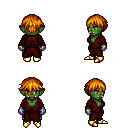
a pixel art fantasy rpg character, female body template, orc, green skin, red robe, metal pants, dark blonde short bangs hairstyle, metal gloves, gold boots, four views (front, back, left, right), 2x2 character sprite sheet, small pixel art, hard edges, no anti-aliasing